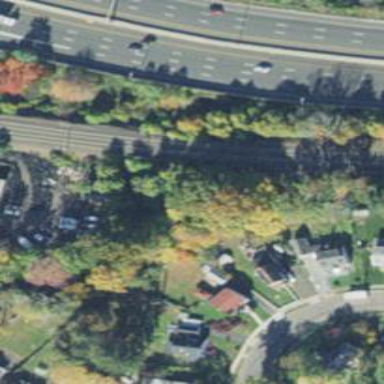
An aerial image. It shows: Railway bridge with electrified contact lines.